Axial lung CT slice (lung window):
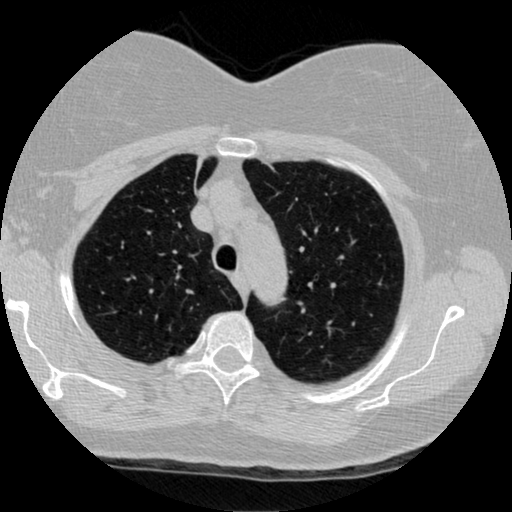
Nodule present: no